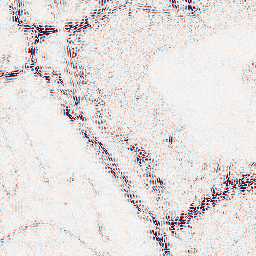
Category: wavelet
Decomposition family: wavelet_dwt
Decomposition parameters: wavelet: db8
level: 2
Upsampling method: cubic_catmull_rom
Upsampling parameters: scale: 4
Upsampling scale: 4